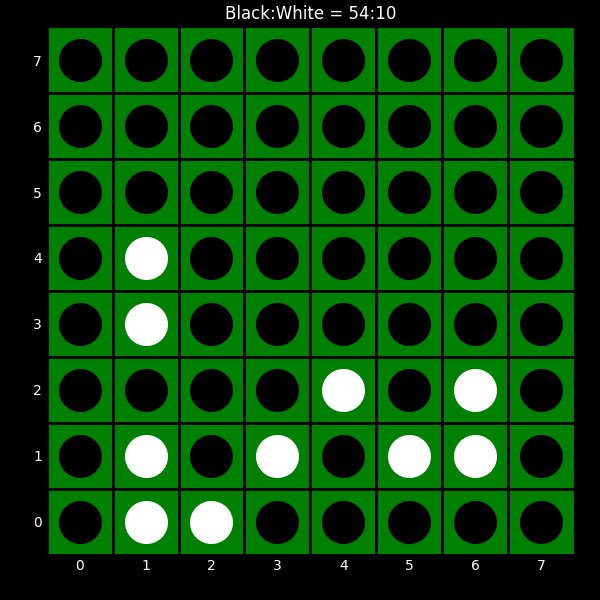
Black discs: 54
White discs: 10